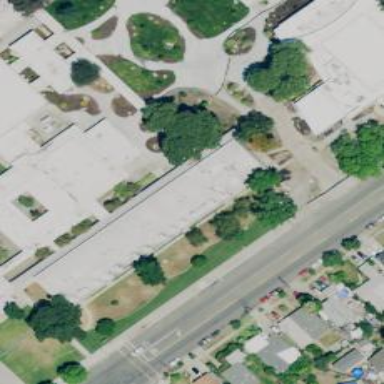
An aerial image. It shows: View of roof of building.